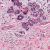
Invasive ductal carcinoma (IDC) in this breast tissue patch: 1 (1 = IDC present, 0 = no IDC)